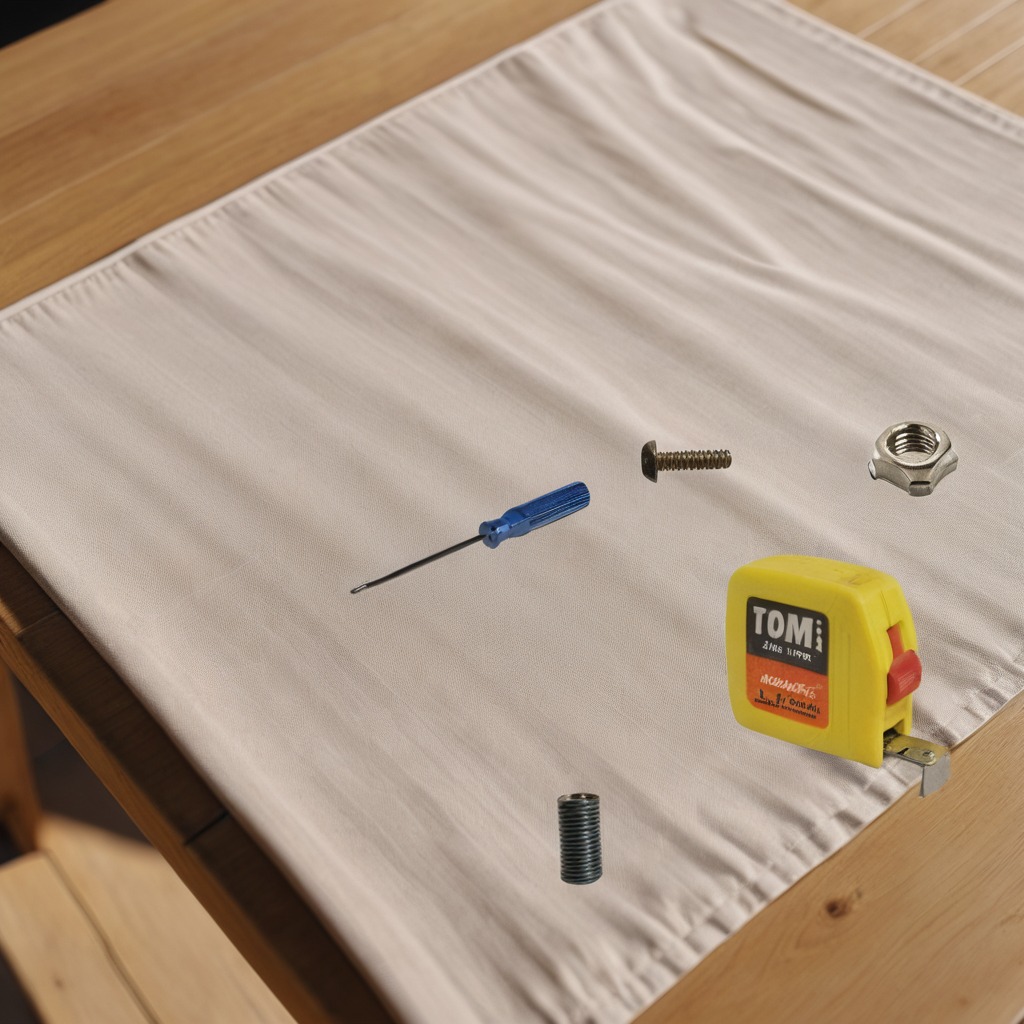
A measuring tape, a metal machine screw, a coiled metal spring, a screwdriver, and a metal nut are lying on the wooden table in an outdoor workshop during daytime bright natural light soft shadows worn but beneath the cloth.